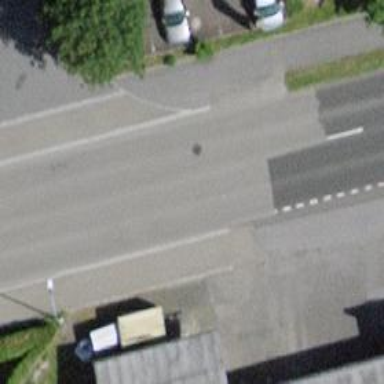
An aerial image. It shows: Public transport stop position.